Field crop: tomato
Growth stage: 1
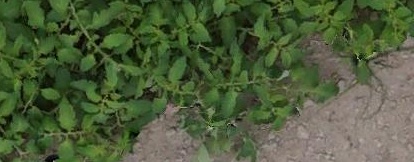
Species: tomato